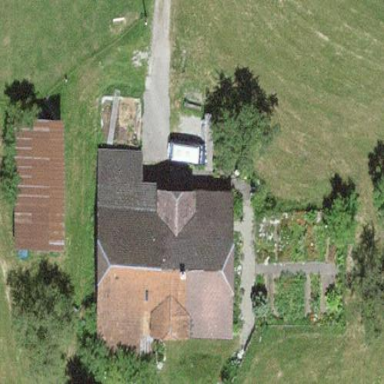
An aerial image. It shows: Farm building.